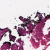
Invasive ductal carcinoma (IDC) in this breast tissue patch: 0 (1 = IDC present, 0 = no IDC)